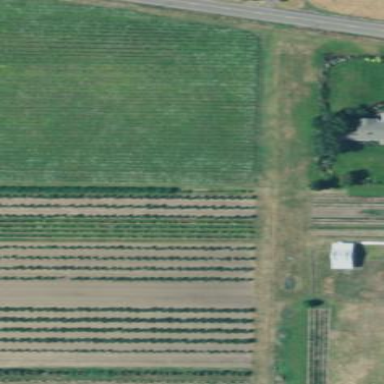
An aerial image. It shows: Orchard.